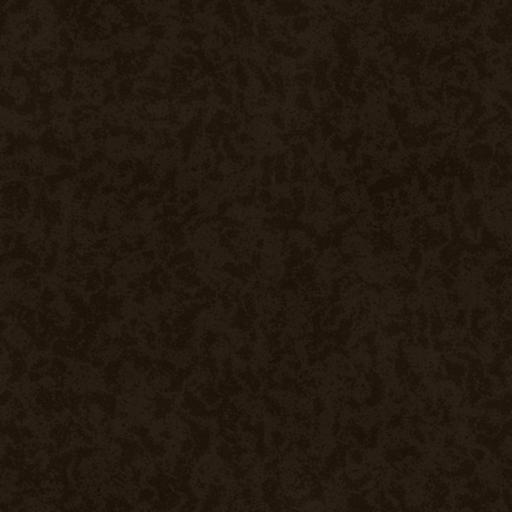
Tags: brown cloth leather smooth